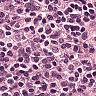
Metastatic tissue present: no